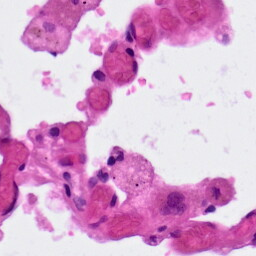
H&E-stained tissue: Lung